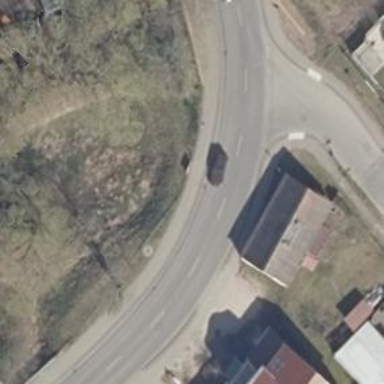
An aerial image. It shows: Secondary road with separate asphalt sidewalk.